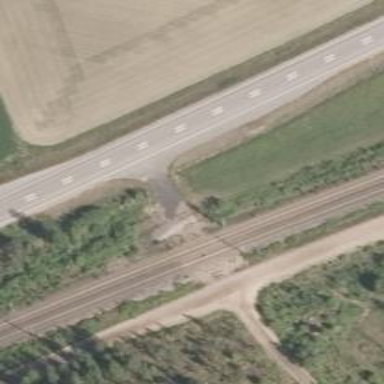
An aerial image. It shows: Abandoned road.